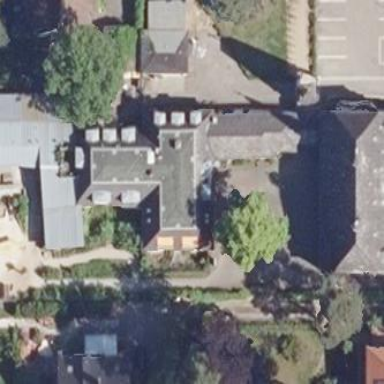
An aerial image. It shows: Kindergarten building.